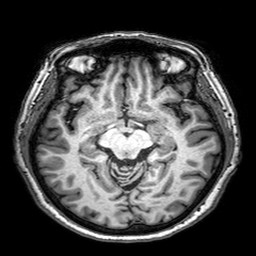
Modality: T1w
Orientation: coronal
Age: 65
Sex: female
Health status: healthy
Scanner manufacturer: philips
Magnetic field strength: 3 T